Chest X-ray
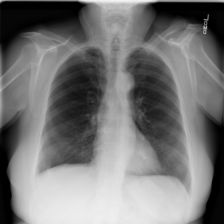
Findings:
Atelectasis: negative
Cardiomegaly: negative
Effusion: negative
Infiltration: negative
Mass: negative
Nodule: negative
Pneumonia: negative
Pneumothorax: negative
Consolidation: negative
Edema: negative
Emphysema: negative
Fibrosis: positive
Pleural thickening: negative
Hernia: negative